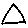
Label: triangle